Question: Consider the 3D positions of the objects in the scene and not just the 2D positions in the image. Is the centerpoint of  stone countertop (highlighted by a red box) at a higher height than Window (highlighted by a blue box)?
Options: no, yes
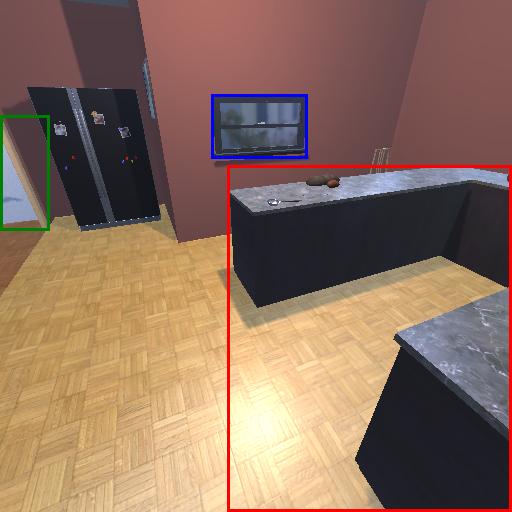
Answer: no